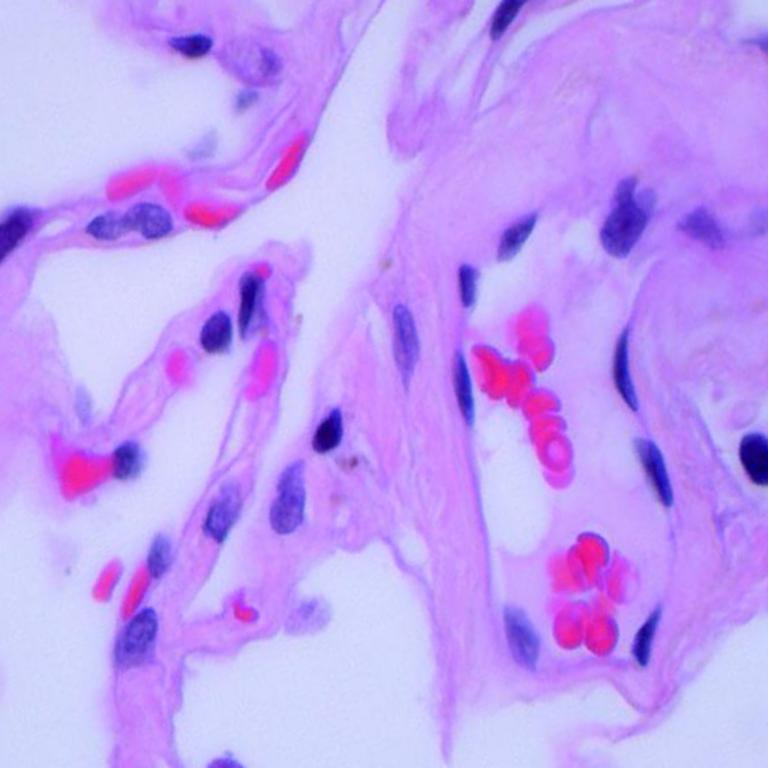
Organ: lung
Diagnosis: benign